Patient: sex M, age 53
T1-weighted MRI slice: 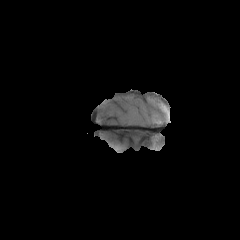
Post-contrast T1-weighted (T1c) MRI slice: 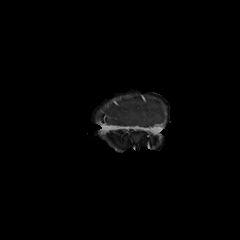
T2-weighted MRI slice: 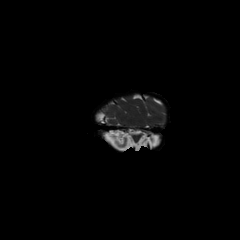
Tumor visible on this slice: no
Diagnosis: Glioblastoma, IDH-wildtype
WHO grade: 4